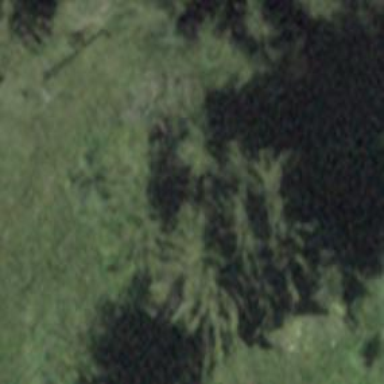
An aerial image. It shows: Evergreen tree with needle-leaved leaves.